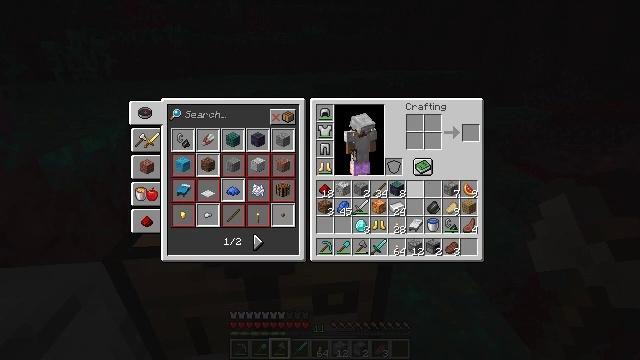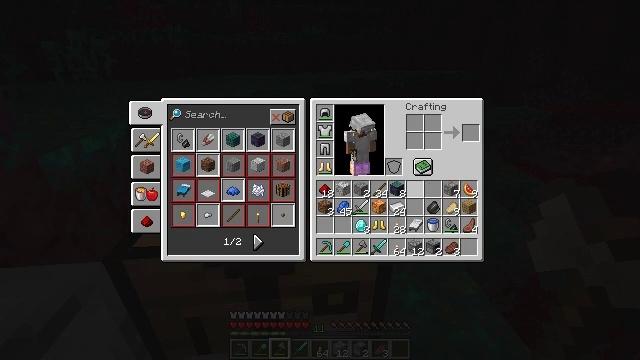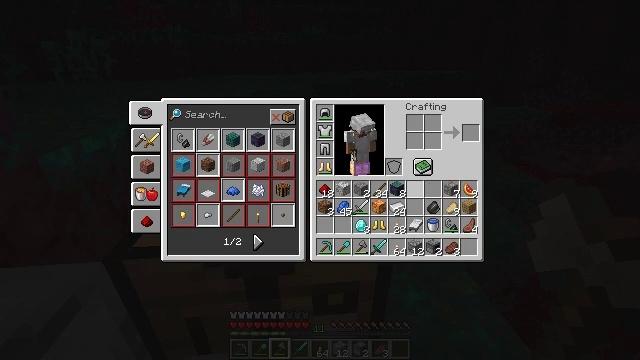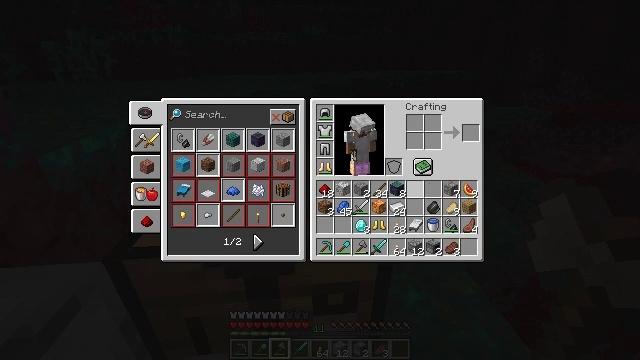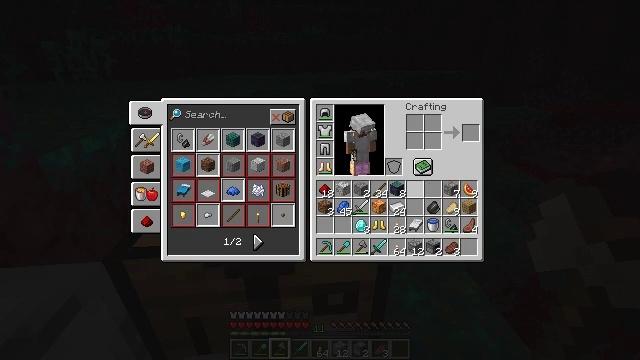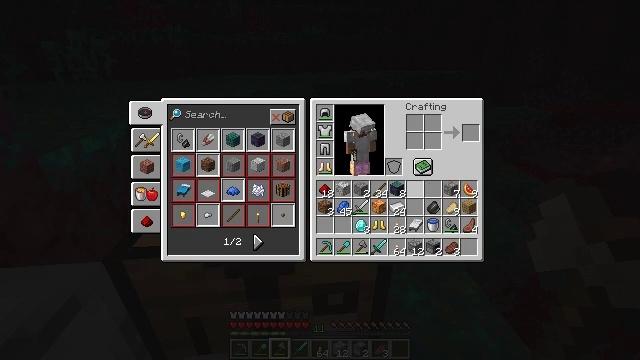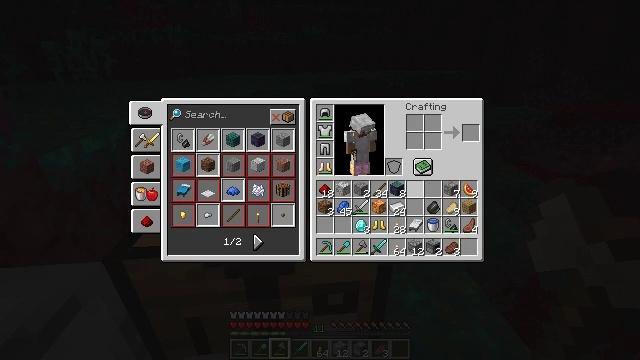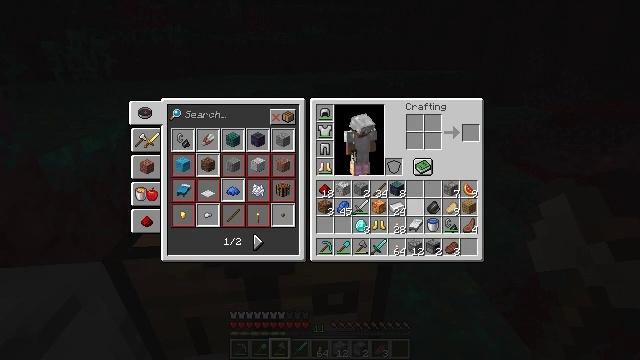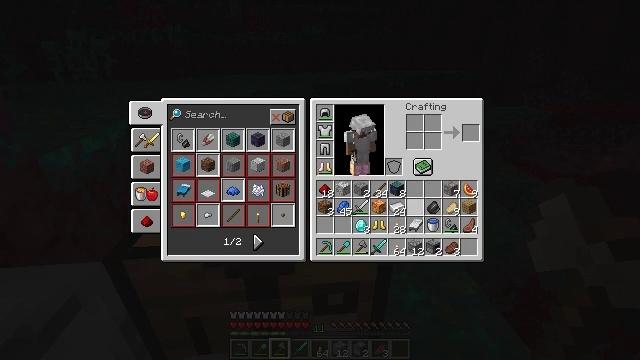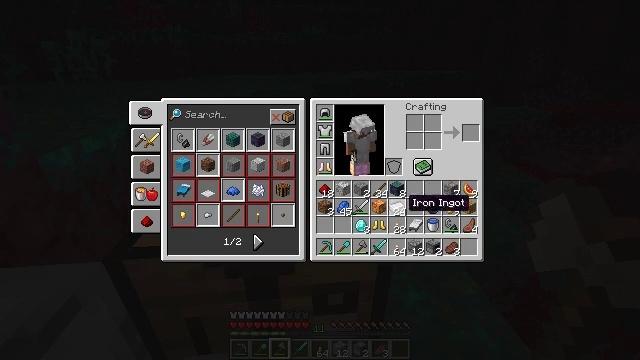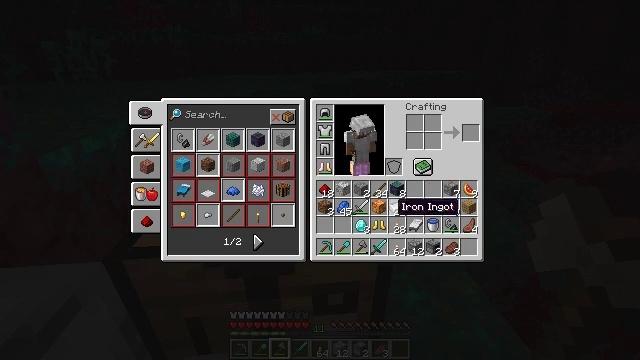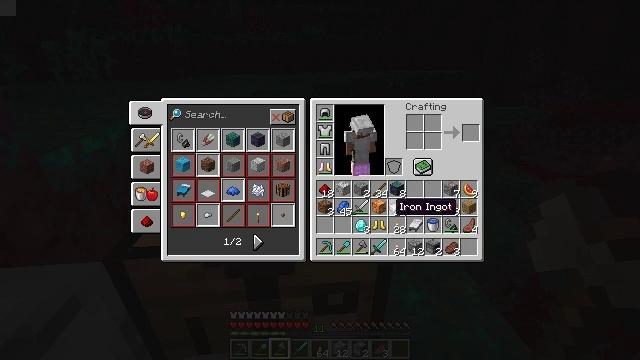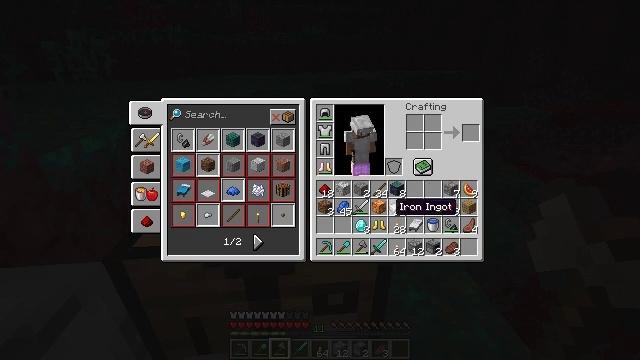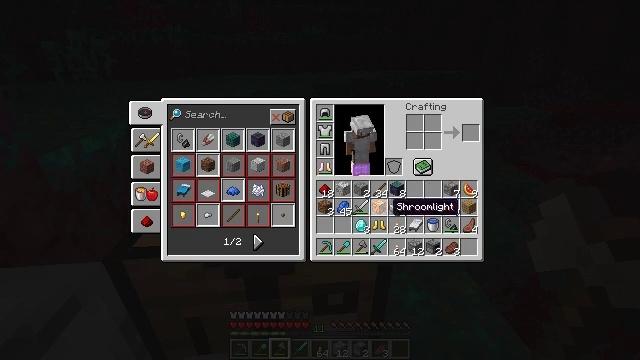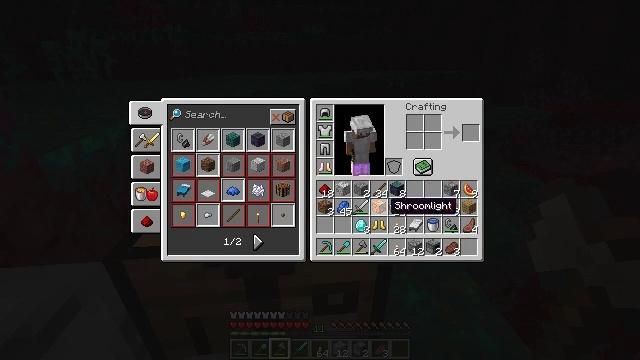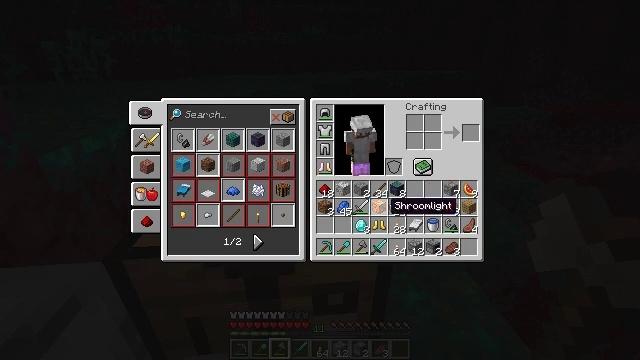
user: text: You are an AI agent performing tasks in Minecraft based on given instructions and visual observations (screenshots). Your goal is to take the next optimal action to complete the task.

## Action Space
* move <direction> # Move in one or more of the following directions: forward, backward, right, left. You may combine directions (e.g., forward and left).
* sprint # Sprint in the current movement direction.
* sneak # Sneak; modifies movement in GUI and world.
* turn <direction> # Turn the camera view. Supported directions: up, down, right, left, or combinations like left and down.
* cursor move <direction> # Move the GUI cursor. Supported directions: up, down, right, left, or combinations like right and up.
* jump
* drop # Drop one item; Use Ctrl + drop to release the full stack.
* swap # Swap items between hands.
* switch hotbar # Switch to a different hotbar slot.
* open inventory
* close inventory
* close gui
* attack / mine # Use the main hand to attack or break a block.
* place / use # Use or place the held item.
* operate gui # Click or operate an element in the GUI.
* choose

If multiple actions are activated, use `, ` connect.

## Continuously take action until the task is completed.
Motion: motion action
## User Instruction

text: Remove an iron sword from the inventory.
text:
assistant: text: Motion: no_op
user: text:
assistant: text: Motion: no_op
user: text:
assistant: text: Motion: no_op
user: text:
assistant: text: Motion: no_op
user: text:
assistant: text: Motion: no_op
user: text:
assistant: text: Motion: cursor move down
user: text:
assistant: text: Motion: cursor move down
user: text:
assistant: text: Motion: no_op
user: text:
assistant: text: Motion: cursor move left
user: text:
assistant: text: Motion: cursor move left
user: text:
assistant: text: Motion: no_op
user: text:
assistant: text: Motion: no_op
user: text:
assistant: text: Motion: no_op
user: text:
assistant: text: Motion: no_op
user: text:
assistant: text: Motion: no_op
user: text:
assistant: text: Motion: no_op
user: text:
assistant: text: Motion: turn right and up
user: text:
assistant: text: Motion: turn right and up
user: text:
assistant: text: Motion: turn right
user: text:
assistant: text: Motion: turn right and down
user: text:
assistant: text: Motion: turn right
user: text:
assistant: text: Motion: no_op
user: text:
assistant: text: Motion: turn down
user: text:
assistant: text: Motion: no_op
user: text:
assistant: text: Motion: no_op
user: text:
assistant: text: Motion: move forward
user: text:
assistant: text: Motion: move forward
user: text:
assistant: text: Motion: move forward, turn left
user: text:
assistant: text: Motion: turn left
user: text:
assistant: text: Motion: turn left